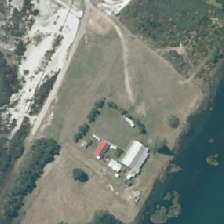
Land cover: low_producing_grassland